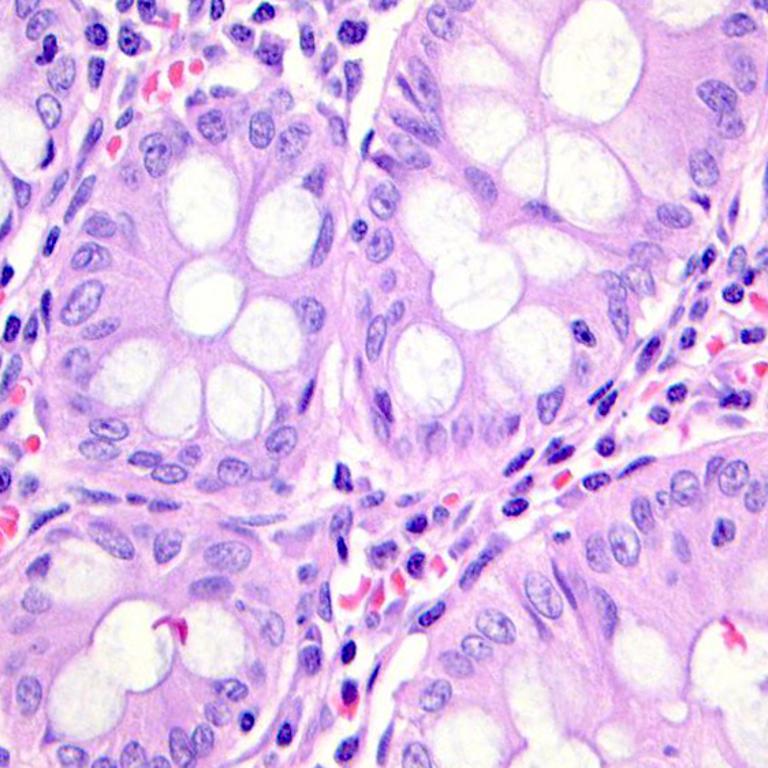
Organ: colon
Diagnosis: benign